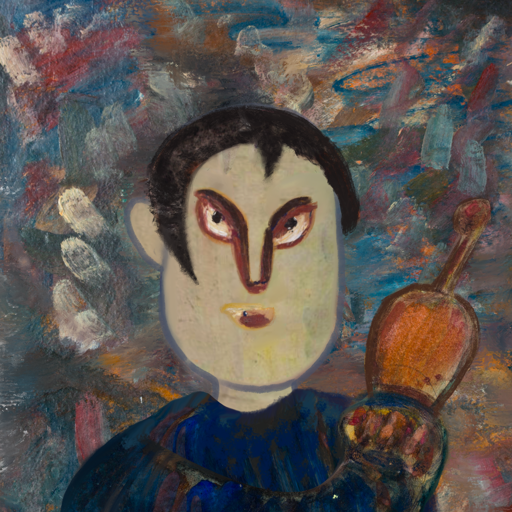
Background: Boggyland, Head And Neck Front: Hill_Girl, Face Front: After_Raid, Bust: Pipe, Hair Front: Roy_Bahadur, Head Accessory: Blank, Second Necklace: Blank, Necklace: Blank, Baby: Blank